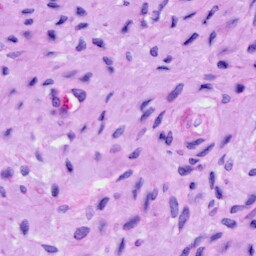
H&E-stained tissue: Cervix